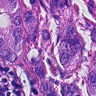
Metastatic tissue present: yes